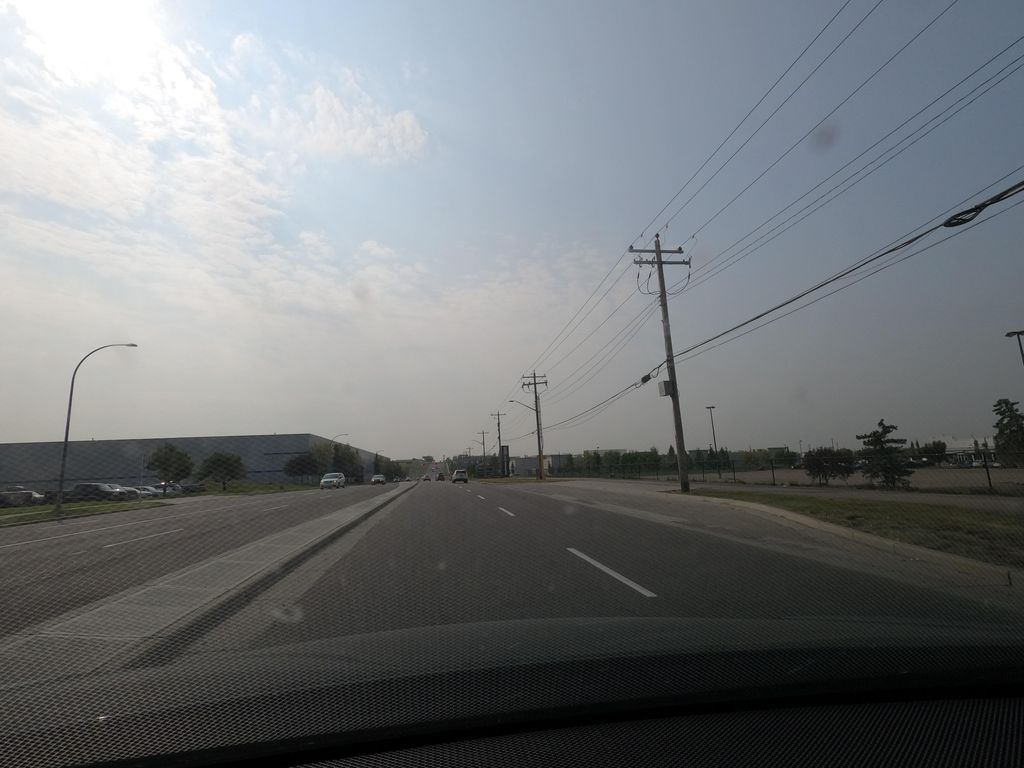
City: calgary